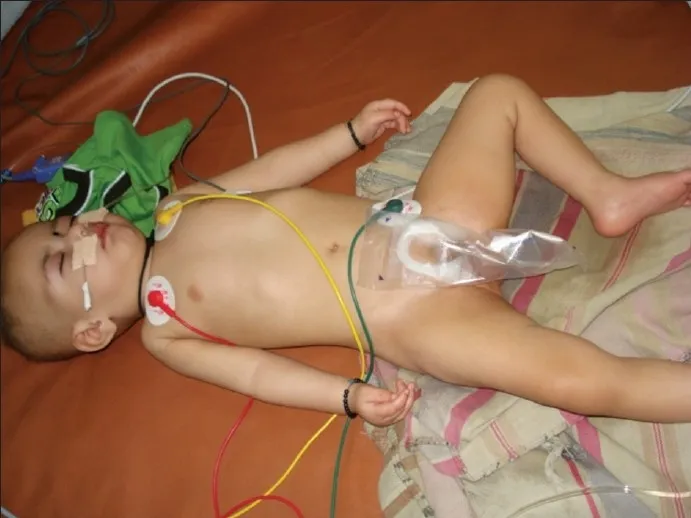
A fair-complexioned baby in unconscious state.
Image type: radiology (ct)